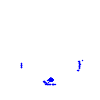
Particle: electron